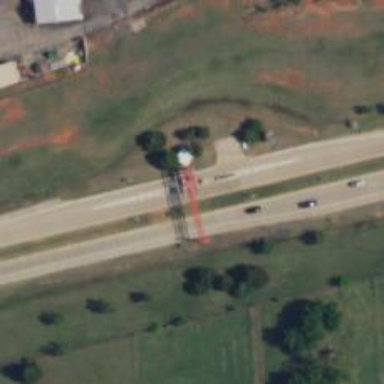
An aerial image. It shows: Toll gantry on the road.